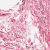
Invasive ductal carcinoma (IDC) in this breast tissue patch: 0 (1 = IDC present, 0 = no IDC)